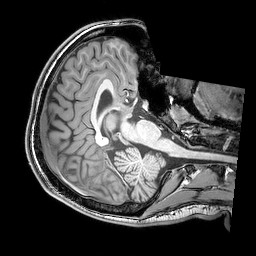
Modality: T1w
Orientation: axial
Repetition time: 0.00828 s
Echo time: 0.00388 s